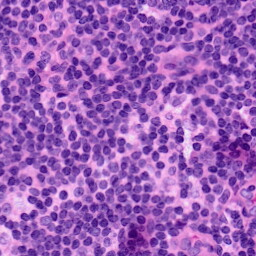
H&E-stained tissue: LymphNode